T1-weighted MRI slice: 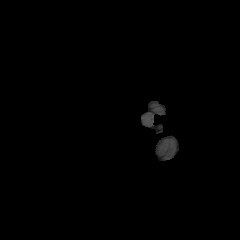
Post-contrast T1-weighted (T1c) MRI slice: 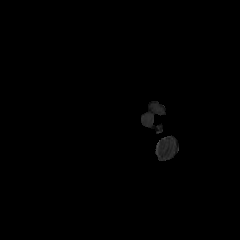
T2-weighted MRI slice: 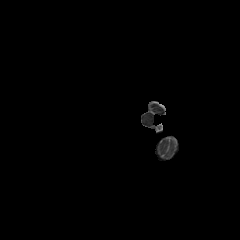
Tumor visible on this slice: no